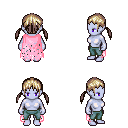
a pixel art fantasy rpg character, female body template, dark elf, purple skin, pink tattered cape, teal pants, white blonde twin-tailed hairstyle, four views (front, back, left, right), 2x2 character sprite sheet, small pixel art, hard edges, no anti-aliasing